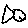
Label: fish